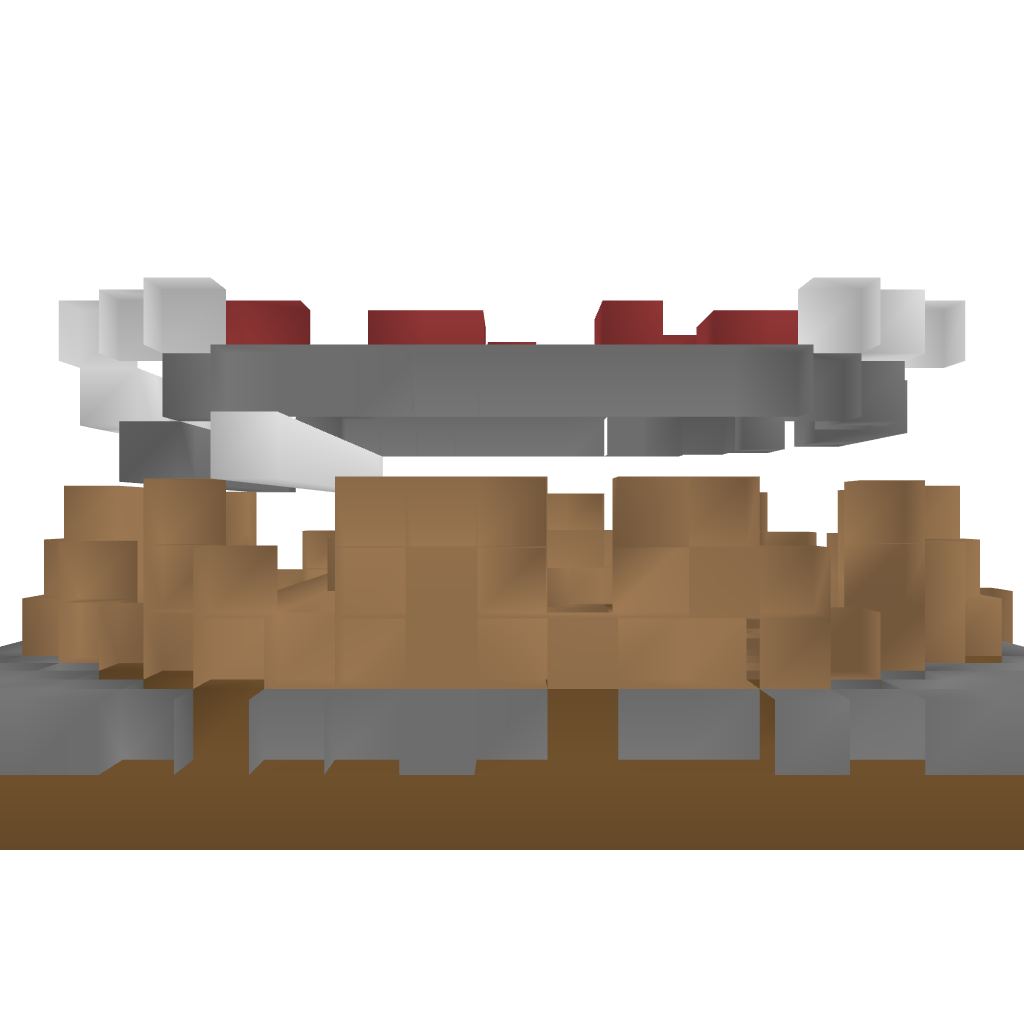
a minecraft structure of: Cake Shop bad low quality